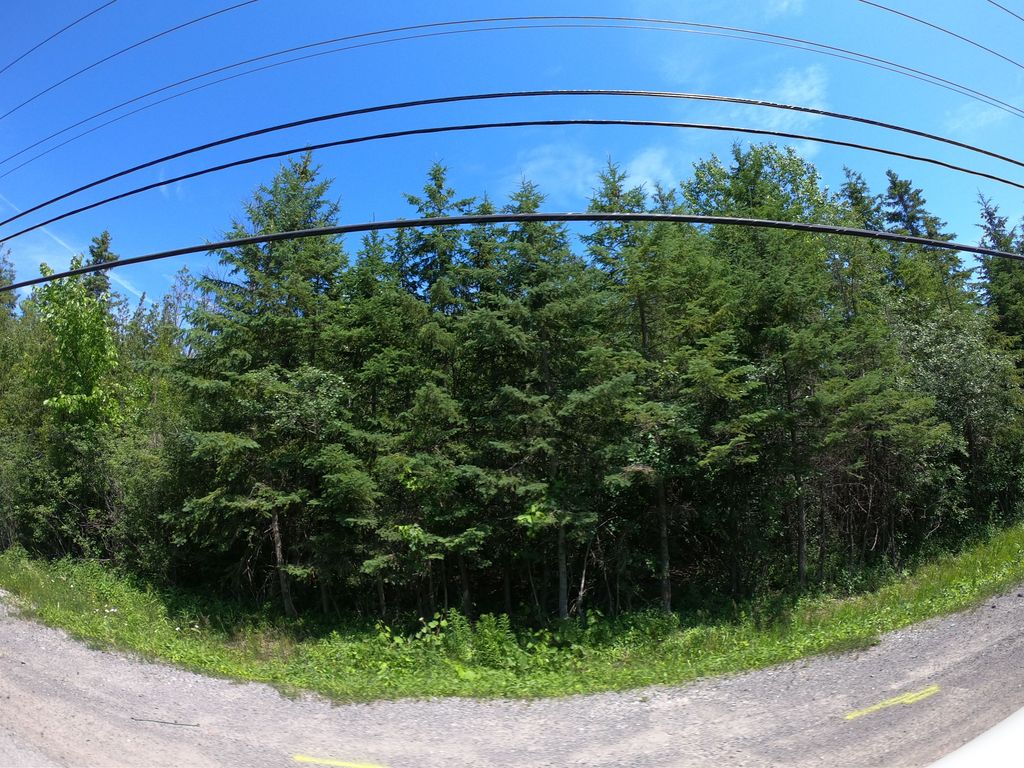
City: ottawa-gatineau